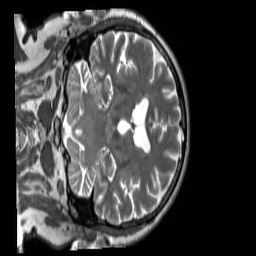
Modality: T2w
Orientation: coronal
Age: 57
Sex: male
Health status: ill
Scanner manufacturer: siemens
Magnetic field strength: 3 T
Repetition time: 2.8 s
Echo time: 0.326 s